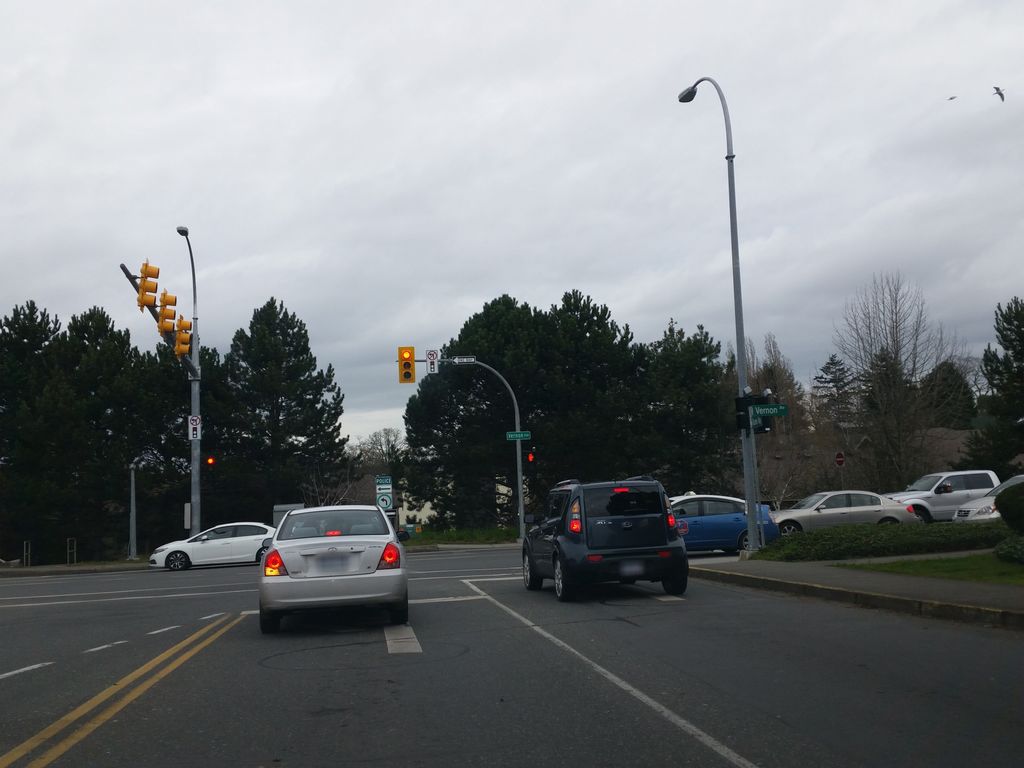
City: victoria